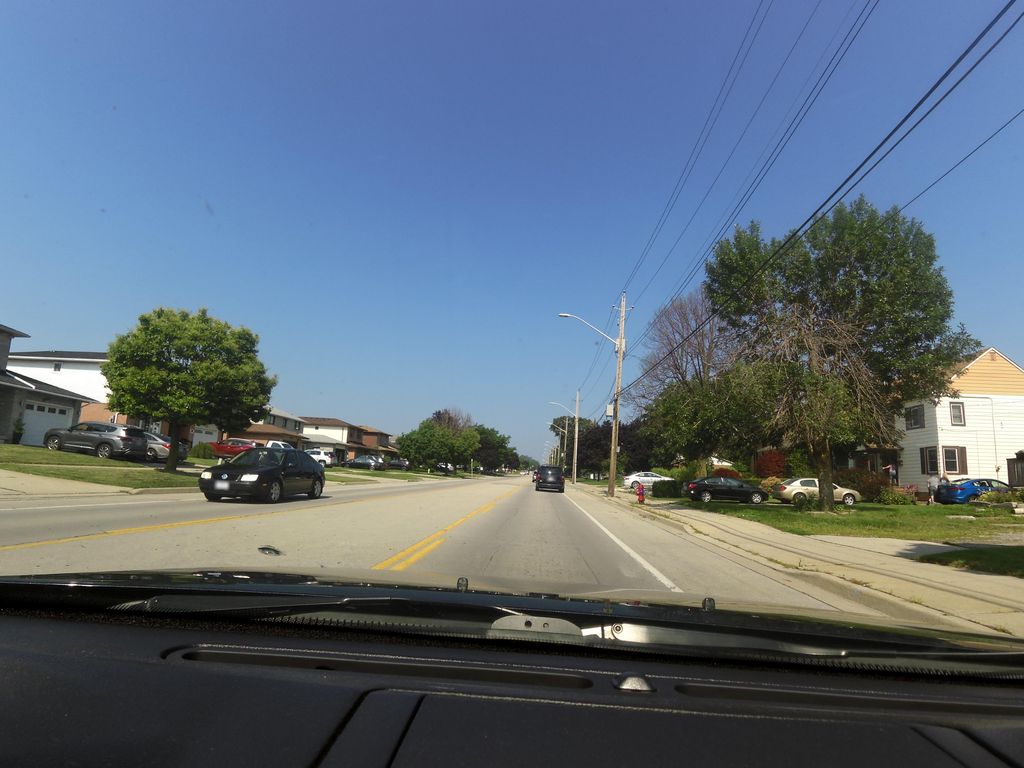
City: hamilton